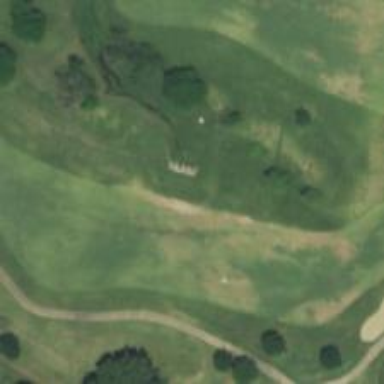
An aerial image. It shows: View of golf hole.